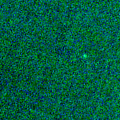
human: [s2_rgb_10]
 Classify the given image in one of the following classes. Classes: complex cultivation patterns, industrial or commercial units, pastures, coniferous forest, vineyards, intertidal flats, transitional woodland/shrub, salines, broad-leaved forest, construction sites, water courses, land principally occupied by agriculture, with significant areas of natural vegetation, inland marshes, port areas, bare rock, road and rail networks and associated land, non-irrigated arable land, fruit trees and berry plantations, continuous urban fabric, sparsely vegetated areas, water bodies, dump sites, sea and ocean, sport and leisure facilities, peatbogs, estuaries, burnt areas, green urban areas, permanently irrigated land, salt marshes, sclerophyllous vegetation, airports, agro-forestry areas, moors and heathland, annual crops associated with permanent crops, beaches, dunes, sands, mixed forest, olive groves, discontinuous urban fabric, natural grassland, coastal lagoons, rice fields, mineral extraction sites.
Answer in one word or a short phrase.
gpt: sea and ocean